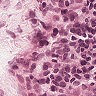
Metastatic tissue present: no